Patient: sex M, age 60
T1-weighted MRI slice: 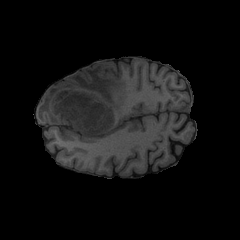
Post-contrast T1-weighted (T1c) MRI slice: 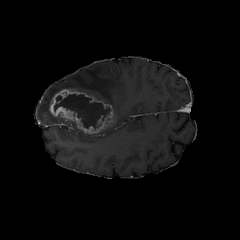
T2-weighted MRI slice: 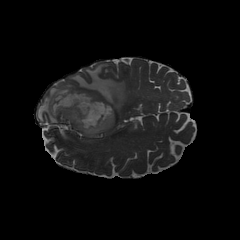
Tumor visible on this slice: yes
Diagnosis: Glioblastoma, IDH-wildtype
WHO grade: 4